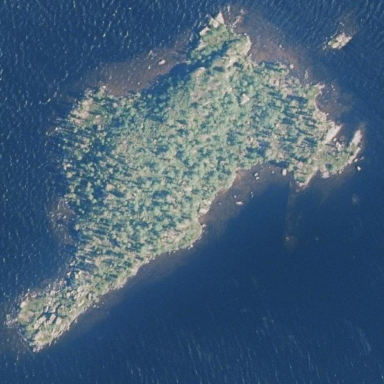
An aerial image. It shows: Islet.